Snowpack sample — Snodgrass Mountain, Crested Butte, Colorado (2/4/25, 12:06 PM MST)
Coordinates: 38.923, -106.968
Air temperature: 35 °F
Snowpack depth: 80 cm
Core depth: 10 cm
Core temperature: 32 °F
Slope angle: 14°, slope face: 78°
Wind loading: low
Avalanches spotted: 0
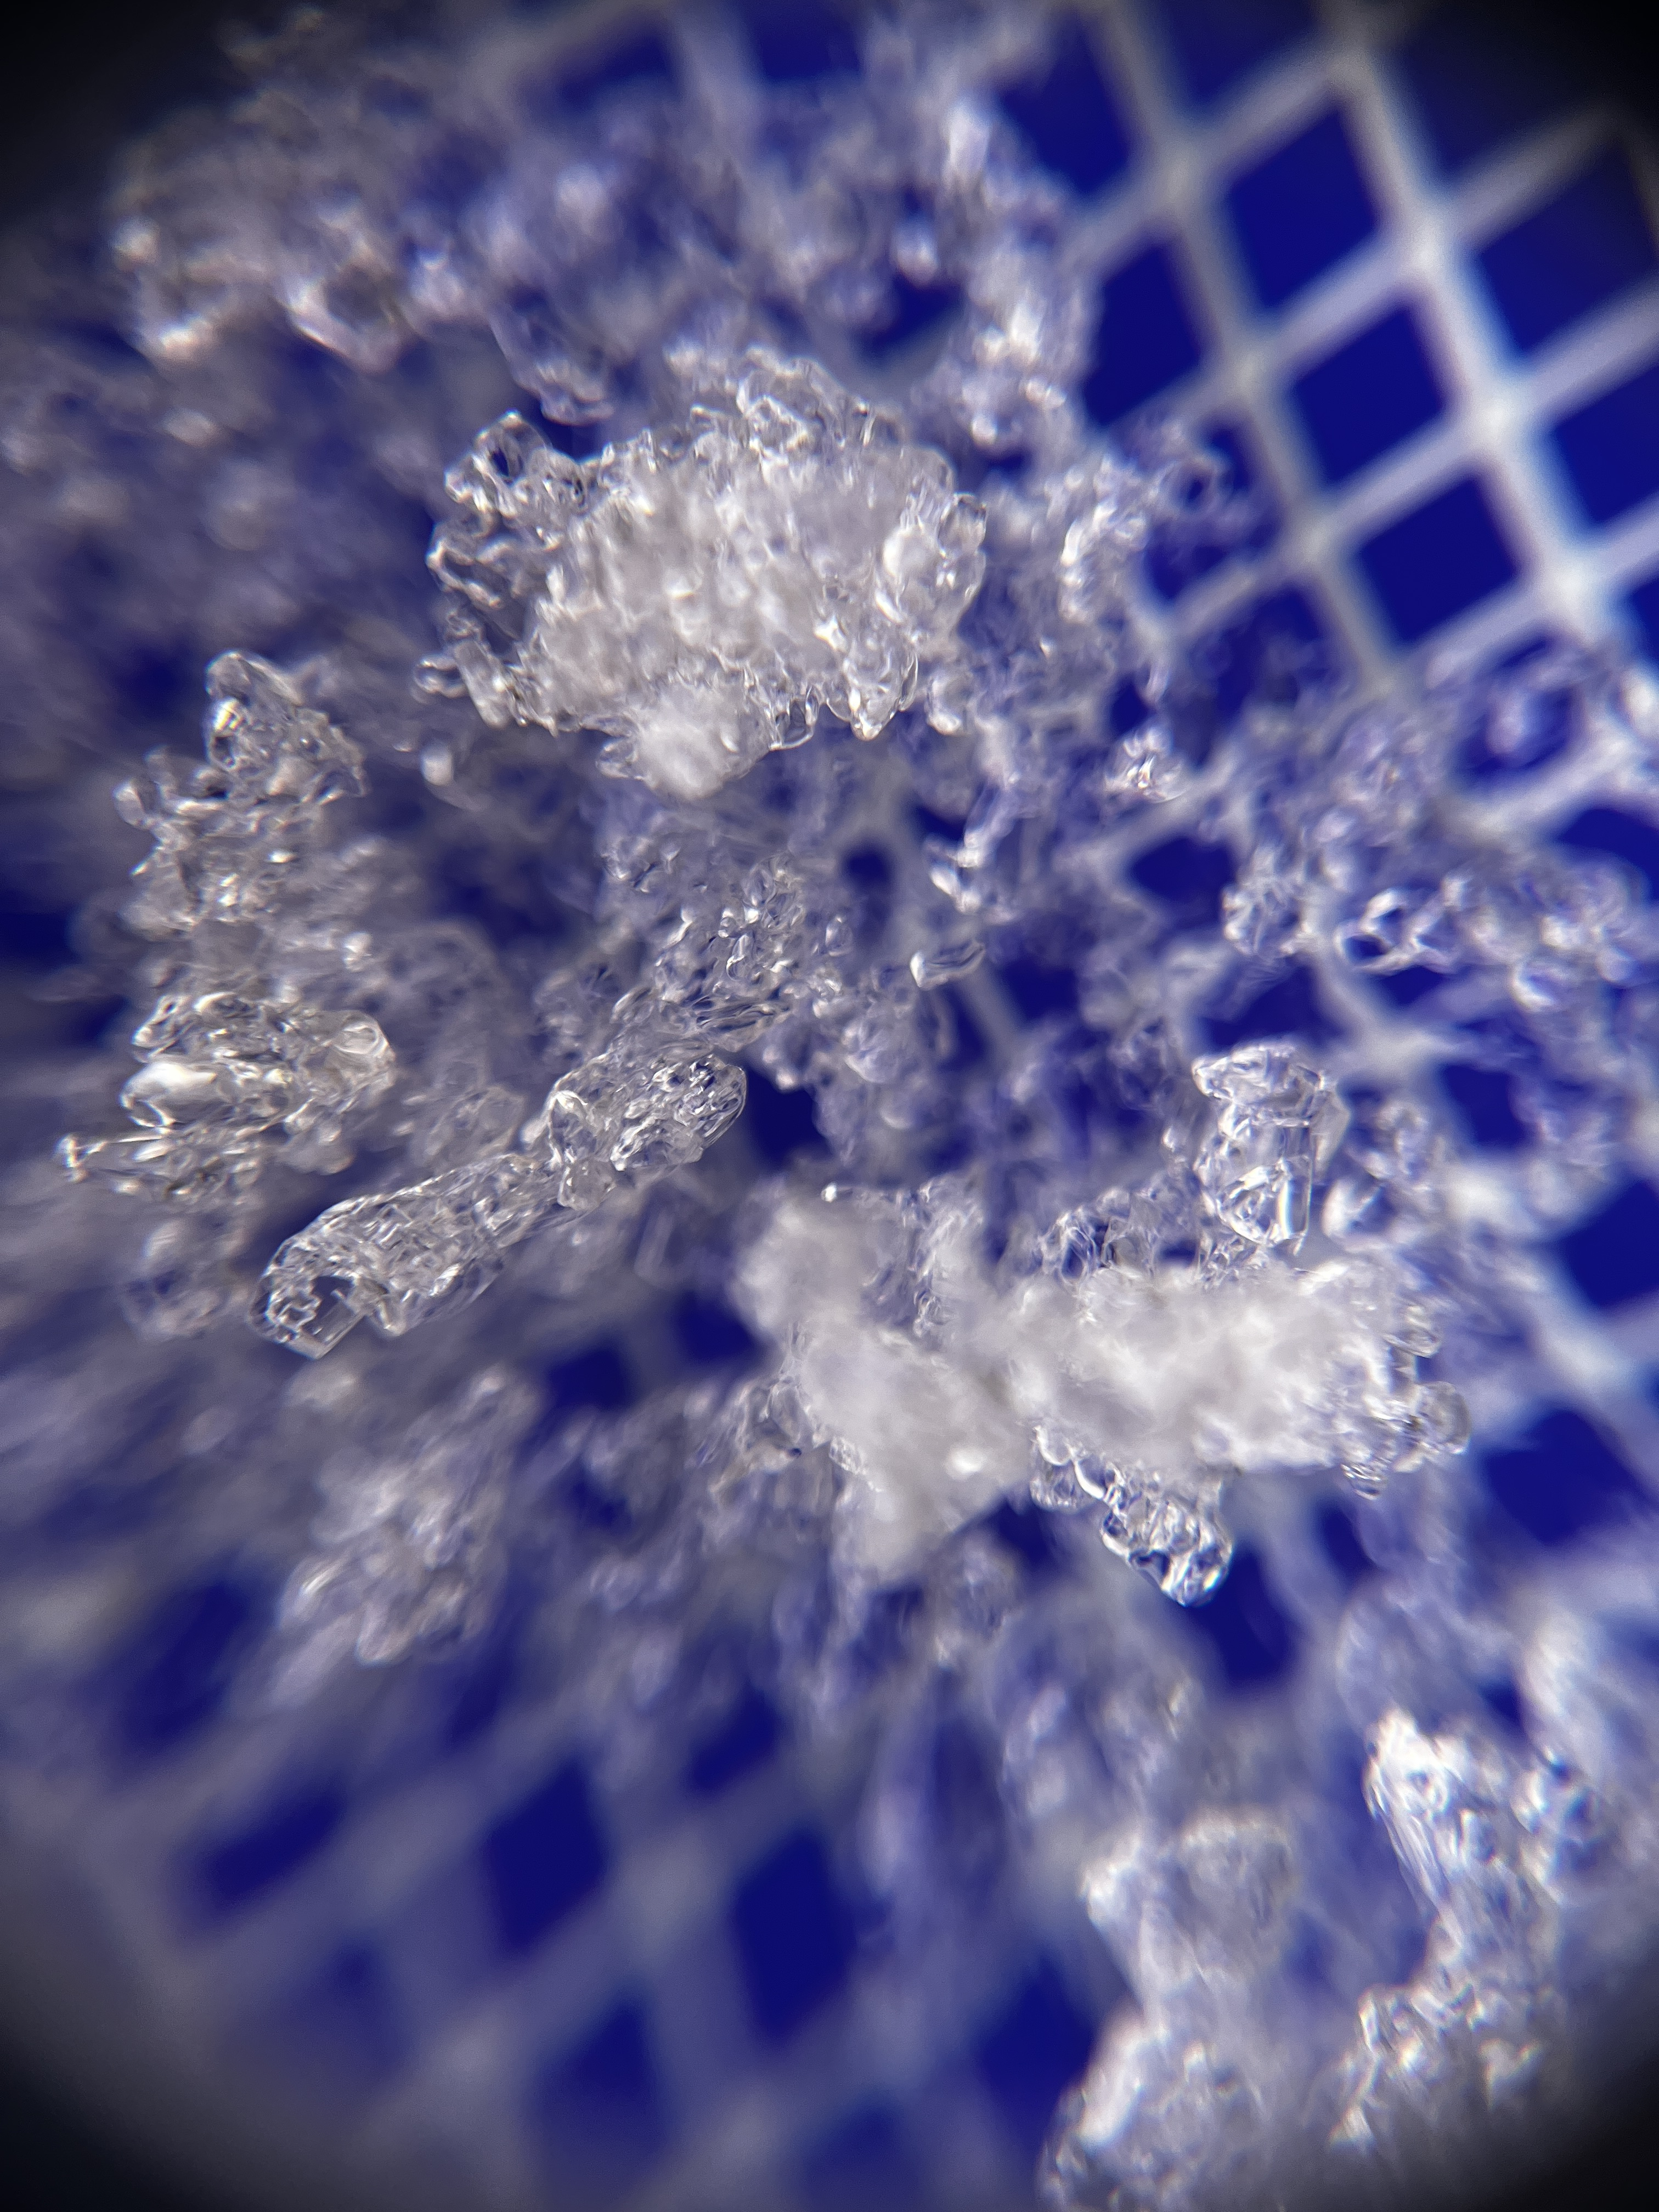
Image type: magnified_profile
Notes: No avalanches nearby, unusually warm weather for the last month reported by residents, Collected 25 yards from treeline